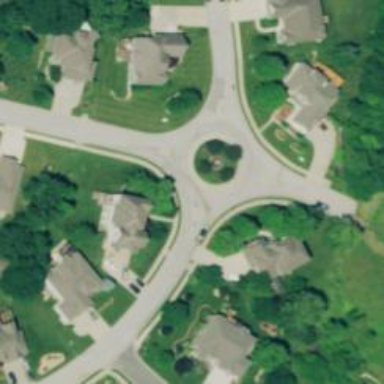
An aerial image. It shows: Residential road.